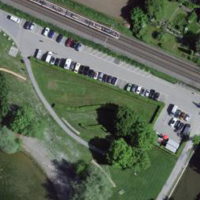
EUNIS habitat code: 53
Species observed at this site:
Tachybaptus ruficollis
Lythrum salicaria
Certhia brachydactyla
Corvus corone
Podiceps cristatus
Fulica atra
Alcedo atthis
Botaurus stellaris
Anthus spinoletta
Buteo buteo
Anthus pratensis
Sylvia atricapilla
Spinus spinus
Chroicocephalus ridibundus
Phylloscopus collybita
Larus michahellis
Cygnus olor
Gallinula chloropus
Alauda arvensis
Erithacus rubecula
Pica pica
Phoenicurus ochruros
Garrulus glandarius
Columba livia
Aesculus hippocastanum
Falco tinnunculus
Motacilla cinerea
Cyanistes caeruleus
Anas platyrhynchos
Alopochen aegyptiaca
Chloris chloris
Aythya ferina
Sturnus vulgaris
Troglodytes troglodytes
Aythya fuligula
Fringilla coelebs
Passer domesticus
Mareca penelope
Passer montanus
Turdus merula
Columba palumbus
Filipendula ulmaria
Phalacrocorax carbo
Carduelis carduelis
Fringilla montifringilla
Spatula clypeata
Mareca strepera
Parus major
Hirundo rustica
Mergus merganser
Milvus milvus
Sterna hirundo
Larus argentatus
Anser anser
Motacilla alba